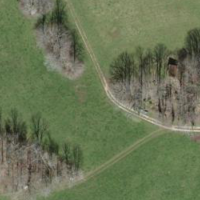
EUNIS habitat code: 52
Species observed at this site:
Mercurialis perennis